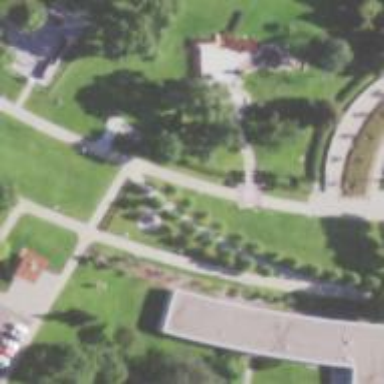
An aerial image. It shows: Historical site featuring war memorial.